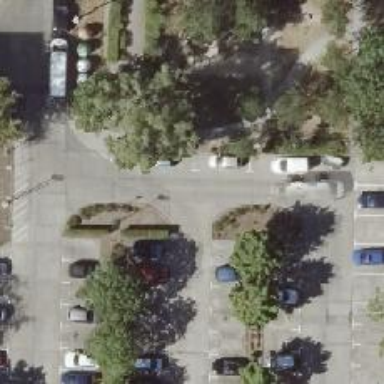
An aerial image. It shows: Concrete parking aisle as service road.